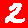
Digit: 2